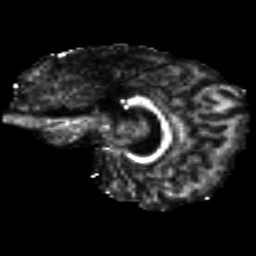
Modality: FA
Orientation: sagittal
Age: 28
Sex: female
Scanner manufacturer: siemens
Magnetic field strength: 3 T
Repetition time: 8.8 s
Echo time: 0.085 s